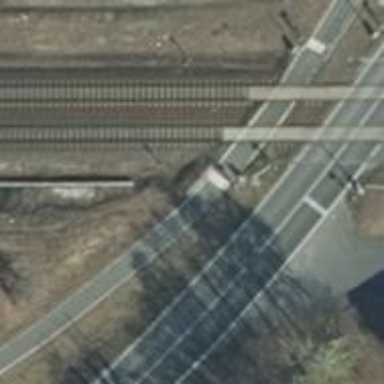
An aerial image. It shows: Railway signal.